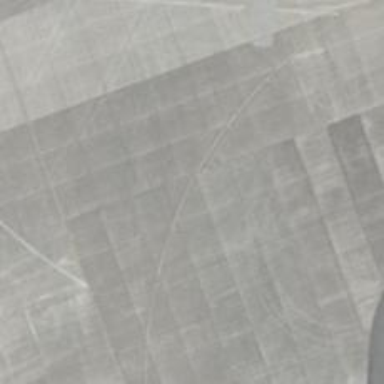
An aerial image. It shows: Concrete taxiway at the airport.